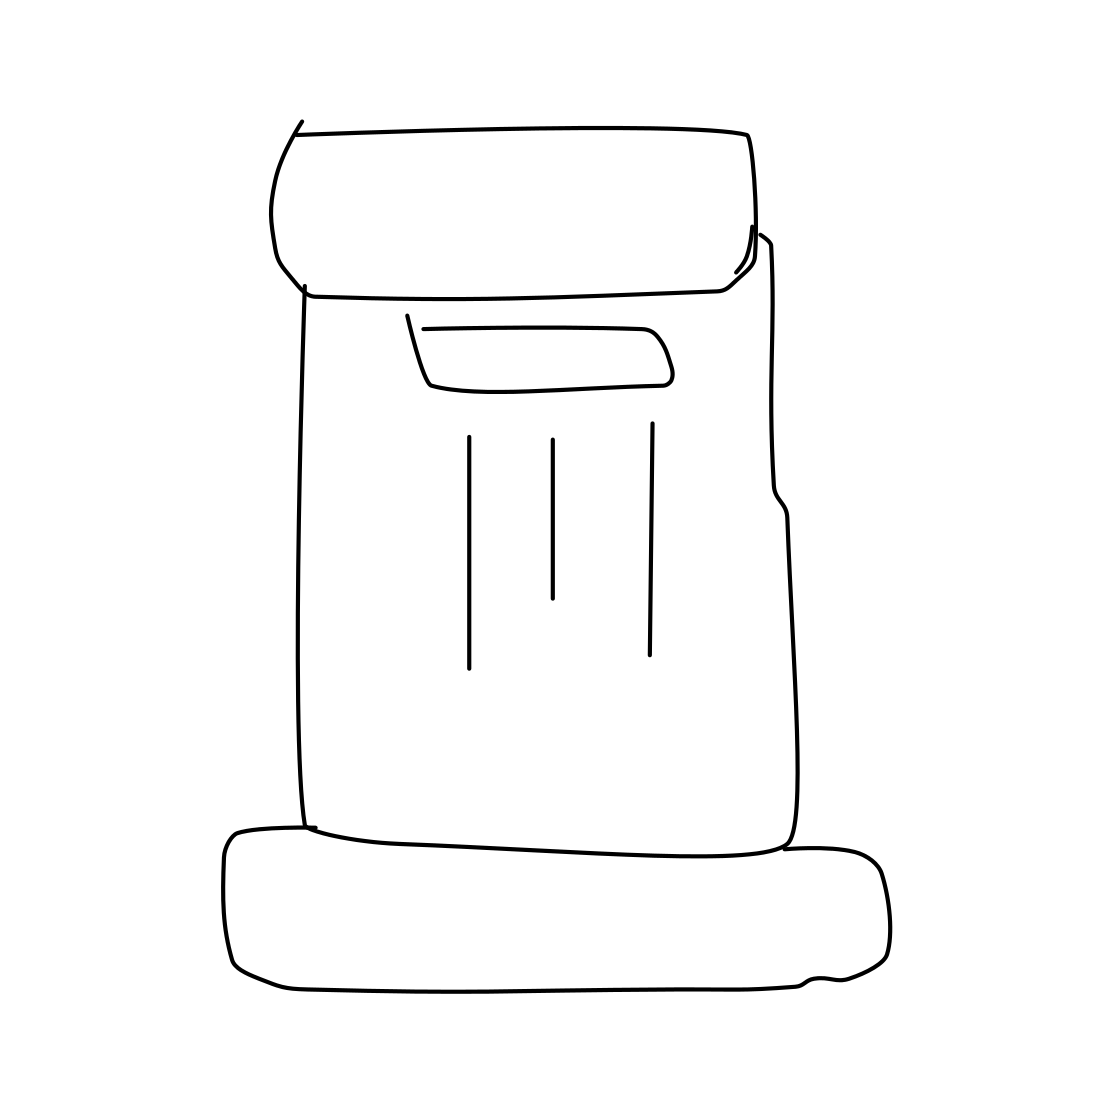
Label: bed